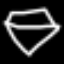
Label: diamond